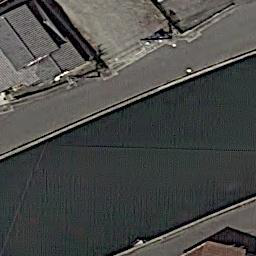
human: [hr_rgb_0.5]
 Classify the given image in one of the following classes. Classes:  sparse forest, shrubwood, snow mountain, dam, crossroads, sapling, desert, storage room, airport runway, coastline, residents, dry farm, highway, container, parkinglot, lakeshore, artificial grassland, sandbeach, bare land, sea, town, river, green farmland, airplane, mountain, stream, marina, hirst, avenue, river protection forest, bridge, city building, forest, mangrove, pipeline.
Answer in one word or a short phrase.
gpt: river